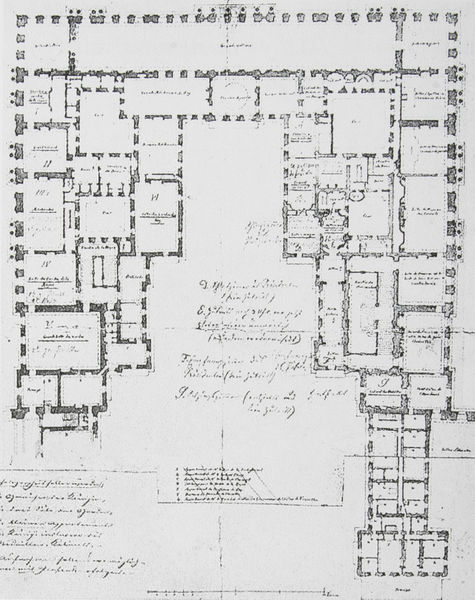
Titel: Schloss Versailles, Grundriss des Hauptgeschosses
Künstler: Jacques Francois Blondel
Schlagwörter: feder, flügel, weiß, fenster, grau, raum, schwarz, skizze, säulen, tür, zeichen, zeichnung, zimmer, gebäude, haus, schloss, masse, alt, wand, architektur, turm, schrift, papier, ecke, türen, mauer, hof, kuppel, galerie, rechtecke, wände, eingang, innenhof, kloster, text, räume, entwurf, villa, karte, küche, mauern, residenz, mittelalter, plan, verwaltungsgebäude, gezeichnet, handschrift, beschreibung, legende, grundriss, massstab, architekturzeichnung, bauplan, architekt, notiz, notizen, genau, stadtplan, einteilung, anmerkung, asymmetrisch, flure, ext, saaö, festungsanlage, grundrisszeichnung, d, fedesr, hoif